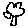
Label: tree